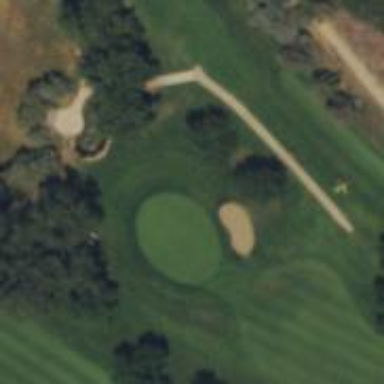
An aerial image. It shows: View of golf hole.